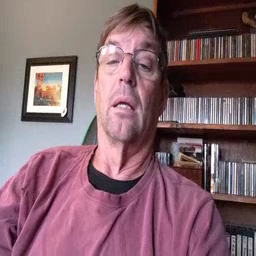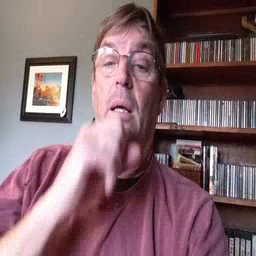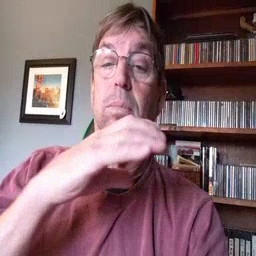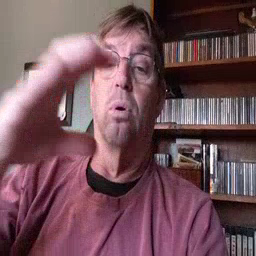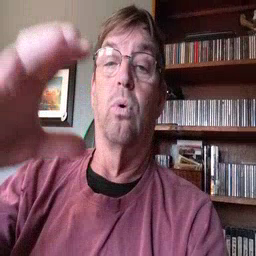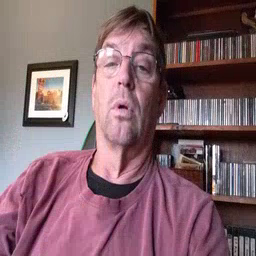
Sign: balloon